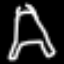
Label: The Eiffel Tower